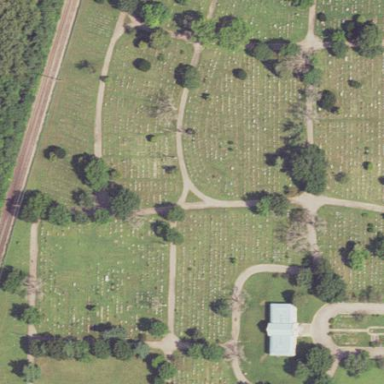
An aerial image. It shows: Cemetery.